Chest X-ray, PA view. Patient: 50 years old, sex M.
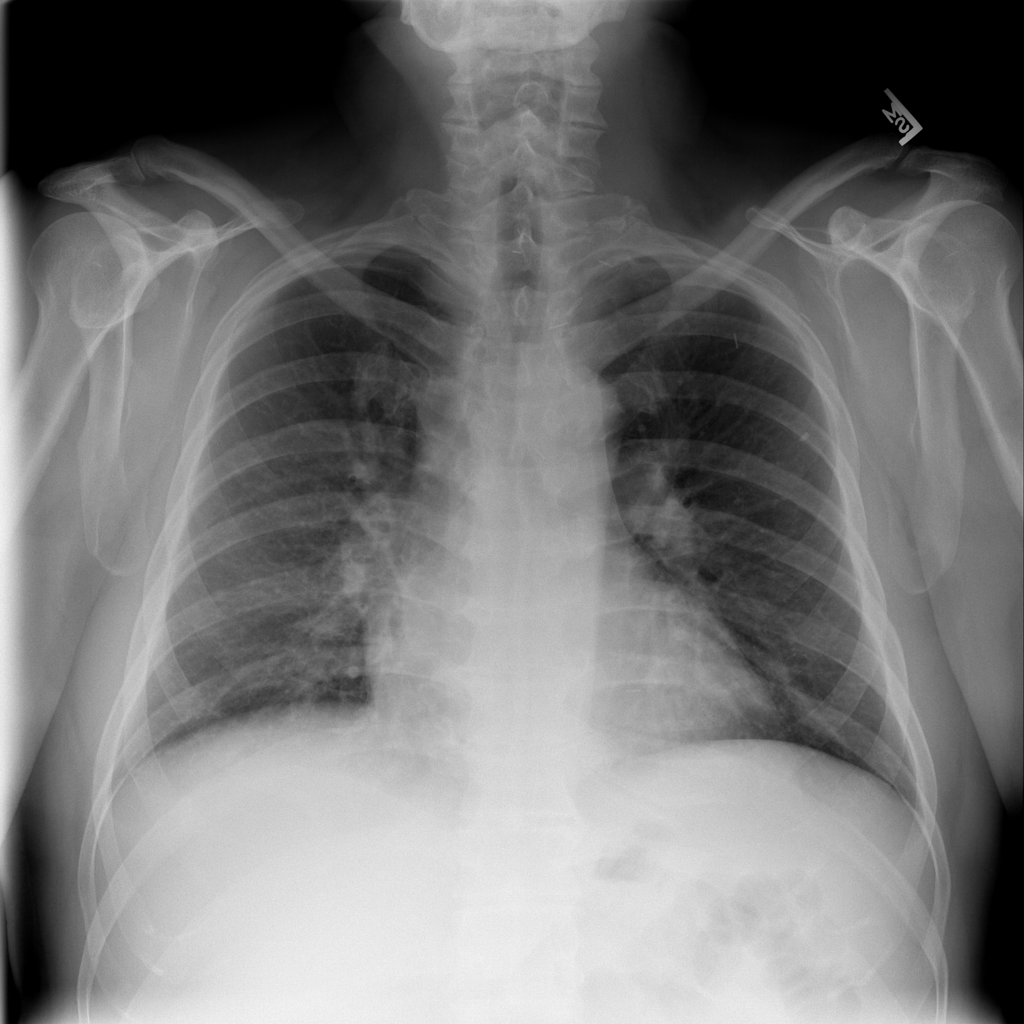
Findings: No Finding